九年级 · 组合几何学
已知: $\triangle A B C$ 内接于 $\odot O$, 弦 $C D$ 平分 $\angle A C B$.

(1)如图 1, 求证: $A D=B D$;

(2)如图 2, 过点 $A$ 作 $A E \perp B C$, 垂足为点 $E$. 过点 $D$ 作 $D F \perp B C$, 交 $C B$ 的延长线于点 $F$, 且 $A E=C F$.

(1)求证: $A C=C E+D F$;

(2)若 $C E=5, C D=4 \sqrt{13}$, 直接写出 $\odot O$ 的半径

图1

图2


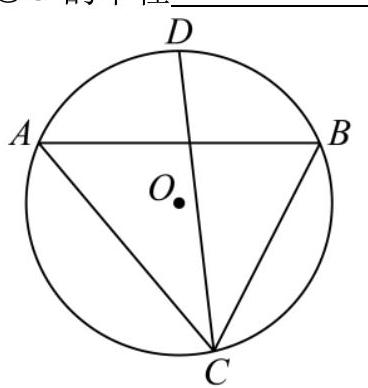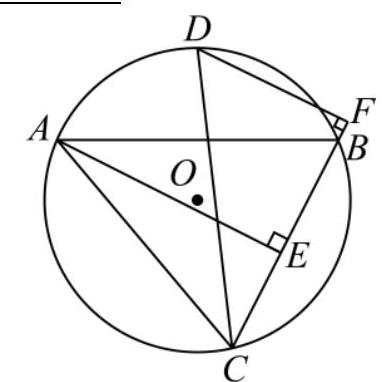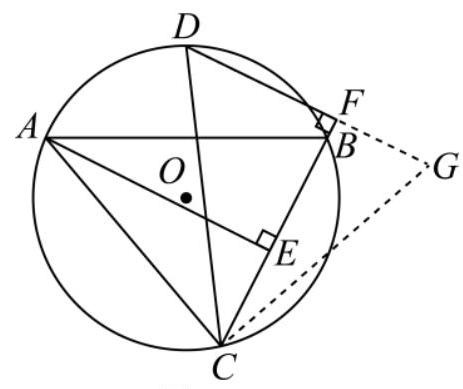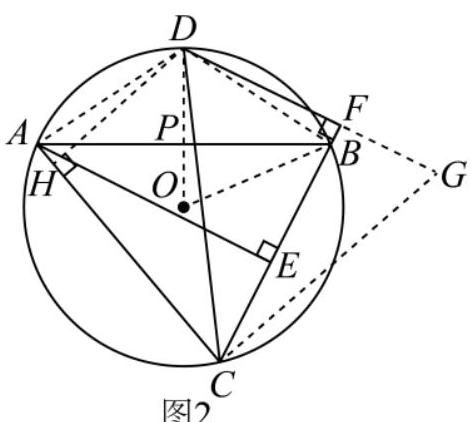
答案:  (1)证明见解析

(2) 1)见解析 ; (2) $\frac{13 \sqrt{5}}{4}$

解析: （1）根据等弧所对的圆周角相等, 进行证明即可;

（2）(1)如图 1, 延长 $D F$ 到 $G$, 使 $F G=C E$, 证明 $\triangle A C E \cong \triangle C G F$ (SAS), 则

$A C=C G, \angle C A E=\angle G C F$, 进而可得 $\angle A C G=90^{\circ}, \angle D C G=90^{\circ}-\angle A C D$,

$\angle C D G=90^{\circ}-\angle D C F$, 由 $\angle A C D=\angle D C F$, 可得 $\angle C D G=\angle D C G, C G=D G$, 根据 $A C=C G$, $D G=F G+D F=C E+D F$, 可得数量关系; (2)设 $D F=a$, 则 $C G=D G=a+5$, 在 Rt $\triangle C D F$

和 Rt $\triangle C G F$ 中, 由勾股定理得 $C F^{2}=C D^{2}-D F^{2}=C G^{2}-F G^{2}$, 即 $(4 \sqrt{13})^{2}-a^{2}=(a+5)^{2}-5^{2}$,

求得 $a=8$, 则 $D F=8, A C=C G=D G=13, A E=C F=12$, 如图 2, 过 $D$ 作 $D H \perp A C$ 于 $H$, 连接 $A D, B D$, 由题意可得 $D H=D F=8, C H=C F=12, A H=A C-C H=1$, 证明 Rt $\triangle A D H \cong \mathrm{Rt} \triangle B D F(\mathrm{HL})$, 则 $B F=A H=1, B E=C F-C E-B F=6$, 在 Rt $\triangle B D F$ 和 Rt $\triangle A B E$中, 根据勾股定理求 $B D, A B$ 的值, 如图 2, 连接 $O D$ 交 $A B$ 于 $P$, 连接 $O B$, 由垂径定理可得 $O D \perp A B, B P=\frac{1}{2} A B=3 \sqrt{5}$, 在 $\mathrm{Rt} \triangle B D P$ 中, 由勾股定理求 $D P$ 的值, 设半径为 $r$, 则 $O P=r-2 \sqrt{5}$, 在 Rt $\triangle B O P$ 中, 由勾股定理得 $B O^{2}=O P^{2}+B P^{2}$, 即 $r^{2}=(r-2 \sqrt{5})^{2}+(3 \sqrt{5})^{2}$,求 $r$ 值即可.

【详解】(1) 证明: $\because$ 弦 $C D$ 平分 $\angle A C B$,

$\therefore \angle A C D=\angle B C D$,

$\therefore A D=B D$;

（2）(1)证明：如图 1, 延长 $D F$ 到 $G$, 使 $F G=C E$,

图1

在 $\triangle A C E$ 和 $\triangle C G F$ 中,

$\because\left\{\begin{array}{l}A E=C F \\ \angle A E C=\angle C F G=90^{\circ}, \\ C E=F G\end{array}\right.$

$\therefore \triangle A C E \cong \triangle C G F(\mathrm{SAS})$,

$\therefore A C=C G, \angle C A E=\angle G C F$,

$\because \angle A C G=\angle A C E+\angle G C F=\angle A C E+\angle C A E=90^{\circ}$,

$\therefore \angle D C G=\angle A C G-\angle A C D=90^{\circ}-\angle A C D$,

$\because \angle C D G=180^{\circ}-\angle C F D-\angle D C F=90^{\circ}-\angle D C F, \angle A C D=\angle D C F$,

$\therefore \angle C D G=\angle D C G$,

$\therefore C G=D G$,

$\because A C=C G, \quad D G=F G+D F=C E+D F$,

$\therefore A C=C E+D F$;

(2) 解：设 $D F=a$ ，则 $C G=D G=a+5$,

在 Rt $\triangle C D F$ 中, 由勾股定理得 $C F^{2}=C D^{2}-D F^{2}$,

在 Rt $\triangle C G F$ 中, 由勾股定理得 $C F^{2}=C G^{2}-F G^{2}$,

$\therefore C D^{2}-D F^{2}=C G^{2}-F G^{2}$, 即 $(4 \sqrt{13})^{2}-a^{2}=(a+5)^{2}-5^{2}$,

解得 $a=8, a=-13$ (舍去),

$\therefore D F=8, \quad A C=C G=D G=13, \quad A E=C F=12$,

如图 2, 过 $D$ 作 $D H \perp A C$ 于 $H$, 连接 $A D, B D$,

$\because A D=B D$

$\therefore A D=B D$

$\because$ 弦 $C D$ 平分 $\angle A C B$,

$\therefore D H=D F=8, \quad C H=C F=12, \quad A H=A C-C H=1$,

在 Rt $\triangle A D H$ 和 Rt $\triangle B D F$ 中,
$\because\left\{\begin{array}{l}A D=B D \\ D H=D F\end{array}\right.$,

$\therefore$ Rt $\triangle A D H \cong \mathrm{Rt} \triangle B D F(\mathrm{HL})$,

$\therefore B F=A H=1, \quad B E=C F-C E-B F=6$,

在 Rt $\triangle B D F$ 中, 由勾股定理得 $B D=\sqrt{B F^{2}+D F^{2}}=\sqrt{65}$,

在 Rt $\triangle A B E$ 中, 由勾股定理得 $A B=\sqrt{A E^{2}+B E^{2}}=6 \sqrt{5}$,

如图 2, 连接 $O D$ 交 $A B$ 于 $P$, 连接 $O B$,

$\because A D=B D$,

$\therefore O D \perp A B$,

$\therefore B P=\frac{1}{2} A B=3 \sqrt{5}$,

在 Rt $\triangle B D P$ 中, 由勾股定理得 $D P=\sqrt{B D^{2}-B P^{2}}=2 \sqrt{5}$,

设半径为 $r$, 则 $O P=r-2 \sqrt{5}$,

在 Rt $\triangle B O P$ 中, 由勾股定理得 $B O^{2}=O P^{2}+B P^{2}$, 即 $r^{2}=(r-2 \sqrt{5})^{2}+(3 \sqrt{5})^{2}$,

解得 $r=\frac{13 \sqrt{5}}{4}$,

$\therefore$ 半径为 $\frac{13 \sqrt{5}}{4}$.

【点睛】本题考查了圆的综合，角平分线的性质，等弧所对的圆周角相等，全等三角形的判定与性质, 垂径定理, 勾股定理等知识. 解题的关键在于对知识的熟练掌握与灵活运用.